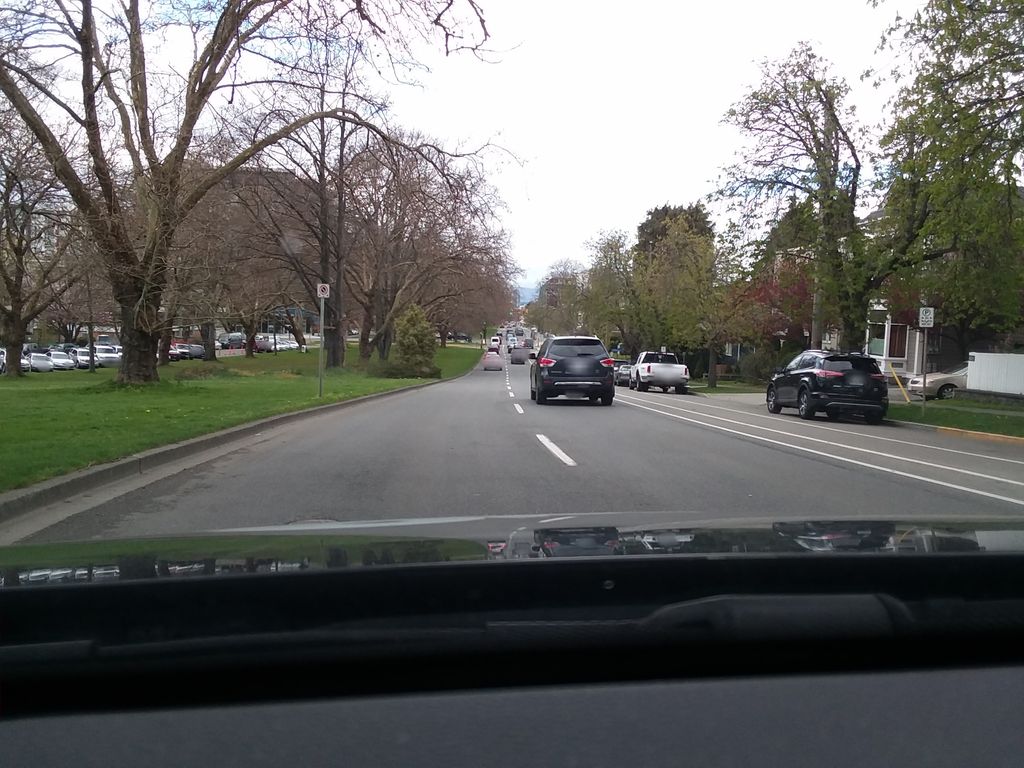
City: victoria